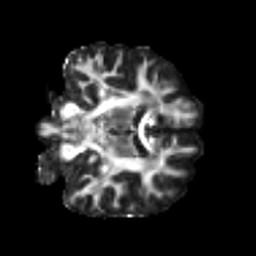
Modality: FA
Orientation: coronal
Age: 48
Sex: male
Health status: healthy
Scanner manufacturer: siemens
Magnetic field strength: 3 T
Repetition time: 3.6 s
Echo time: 0.0964 s